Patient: sex M, age 64
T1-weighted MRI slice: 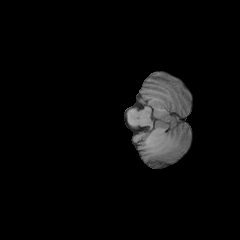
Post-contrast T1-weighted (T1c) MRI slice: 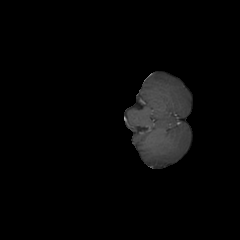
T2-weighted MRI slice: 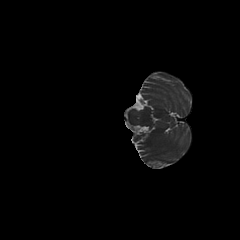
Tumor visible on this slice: no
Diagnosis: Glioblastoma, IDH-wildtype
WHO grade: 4